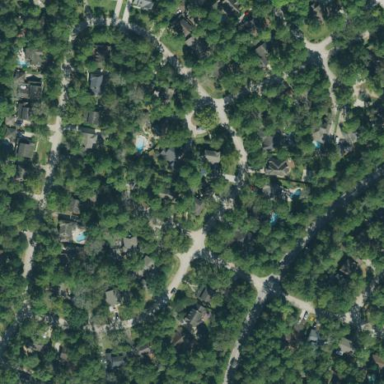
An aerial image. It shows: Residential area within neighborhood.